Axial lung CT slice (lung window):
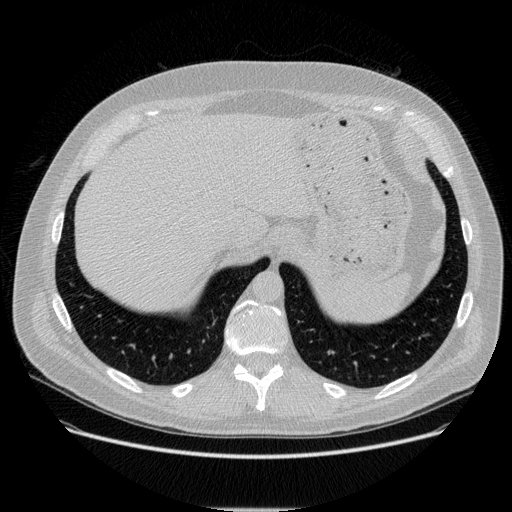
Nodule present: no